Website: slack
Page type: payment
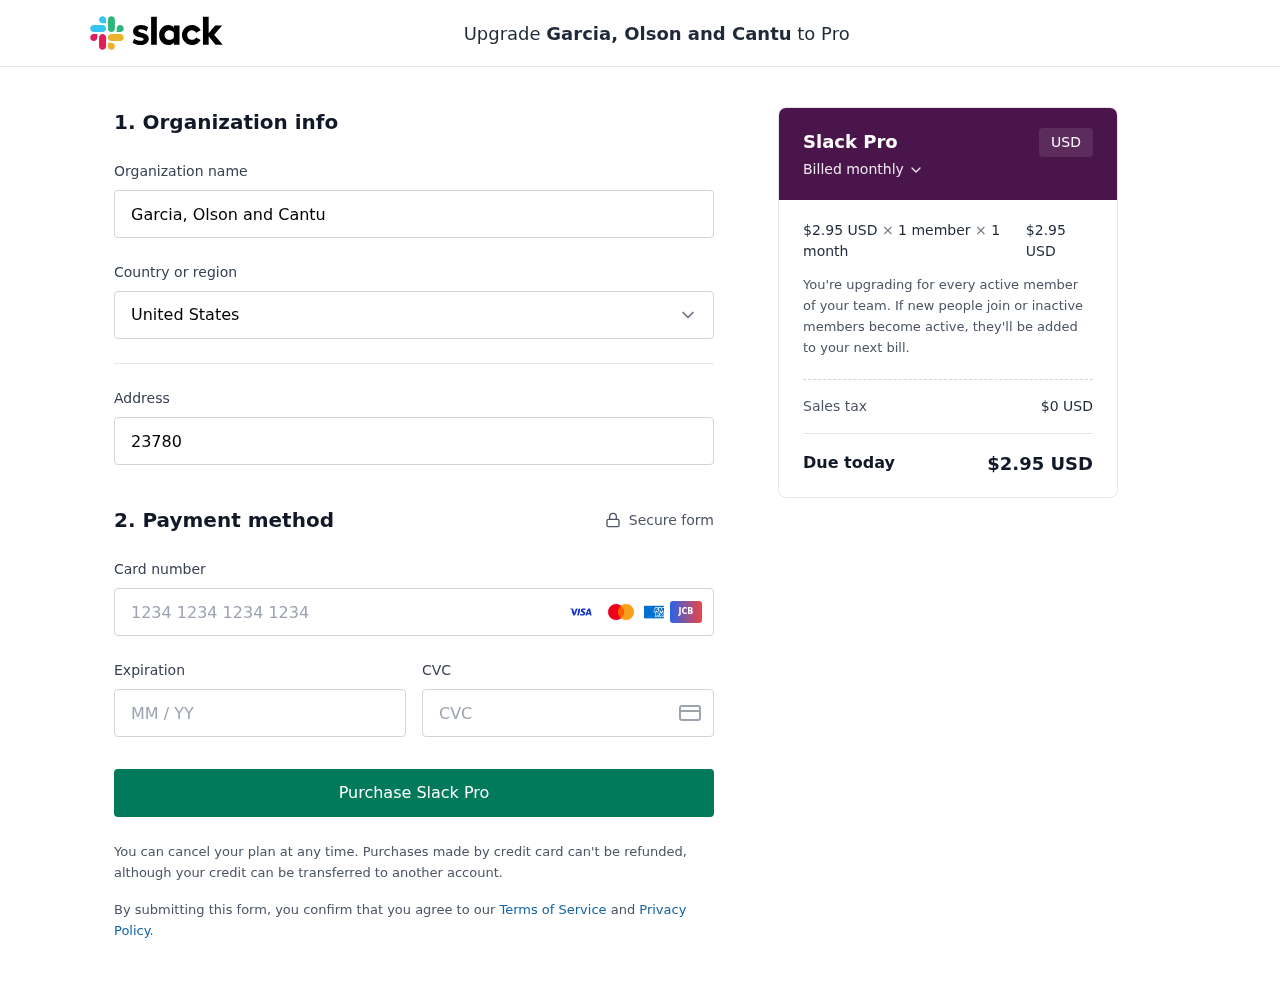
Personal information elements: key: PII_CARD_CVV
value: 865
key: PII_CARD_EXPIRY
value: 11/26
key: PII_CARD_NUMBER
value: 2295 3462 4971 0689
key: PII_COMPANY
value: Garcia, Olson and Cantu
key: PII_COUNTRY
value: United States
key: PII_STREET
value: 23780 Robert Hollow
Product elements: key: PRODUCT1_PRICE
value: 2.95
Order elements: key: ORDER_SUBTOTAL
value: $2.95 USD
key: ORDER_TAX
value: $0 USD
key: ORDER_TOTAL
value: $2.95 USD